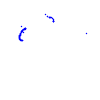
Particle: proton